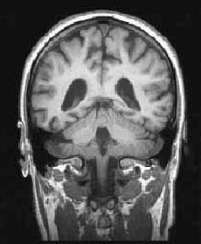
Label: notumor